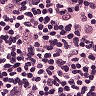
Metastatic tissue present: no